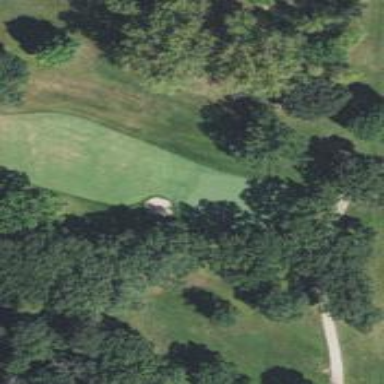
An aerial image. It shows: View of golf hole.